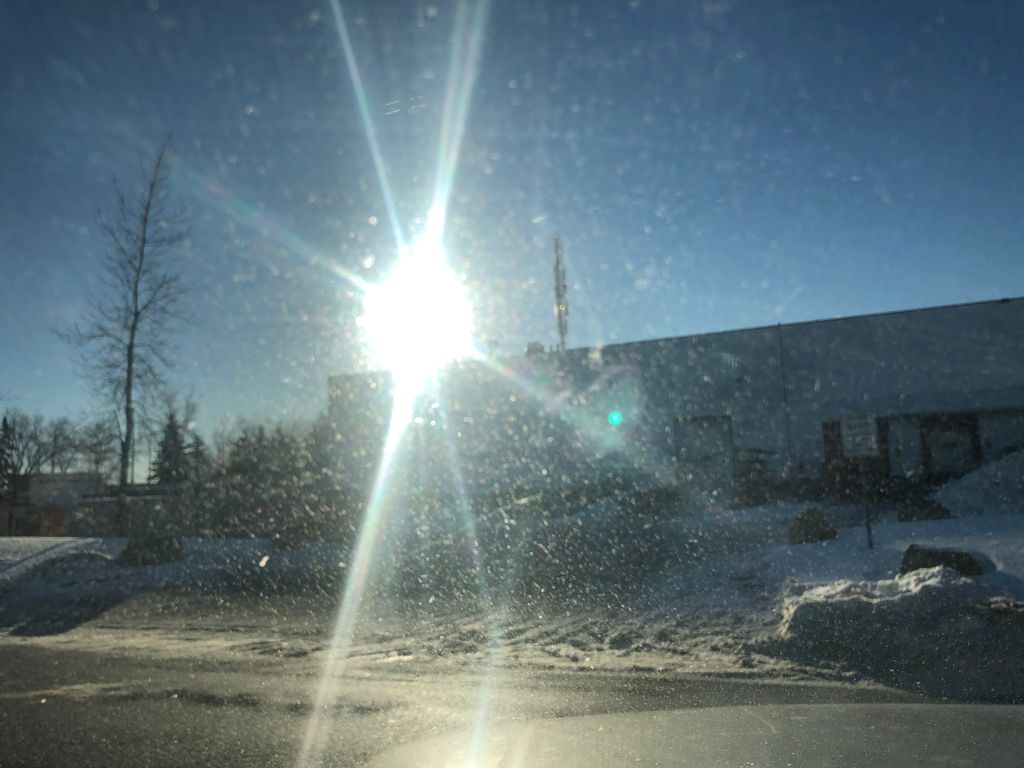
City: calgary